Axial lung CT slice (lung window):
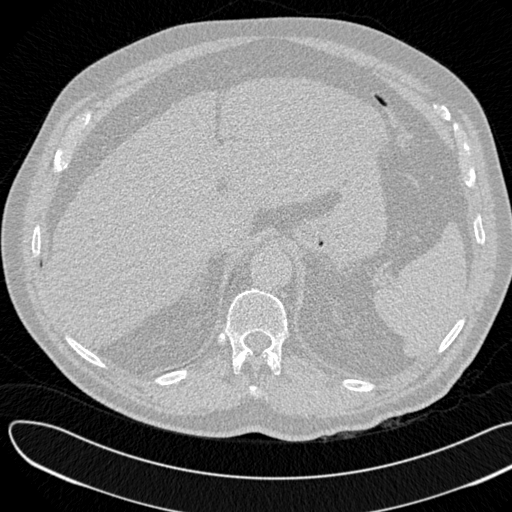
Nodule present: no